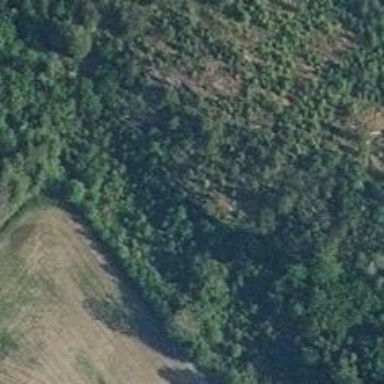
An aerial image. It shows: Natural cliff.